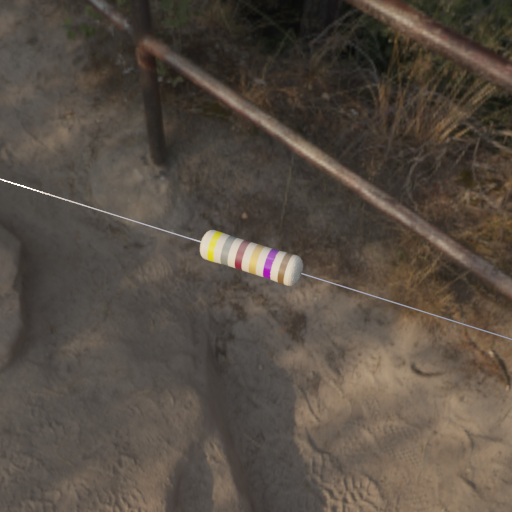
Resistor colour bands (in order): yellow, gray, brown, gold, violet, brown